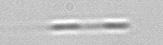
Label: Leptocylindrus